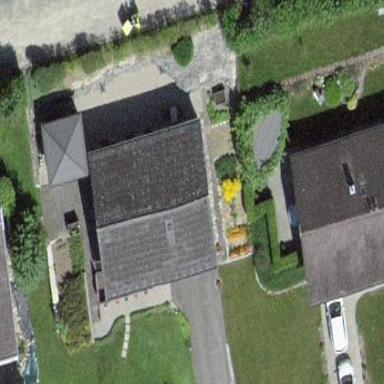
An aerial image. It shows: Gabled building.